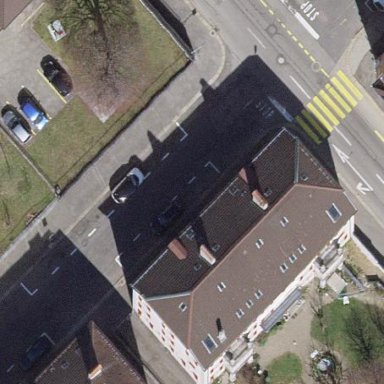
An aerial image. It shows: Street-side parking with parallel orientation.